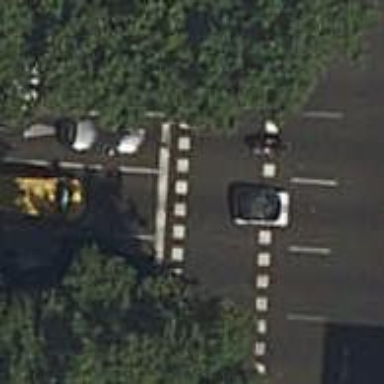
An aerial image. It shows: Crossing with traffic signals.